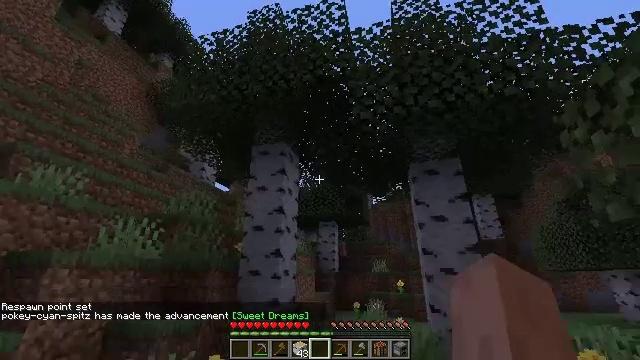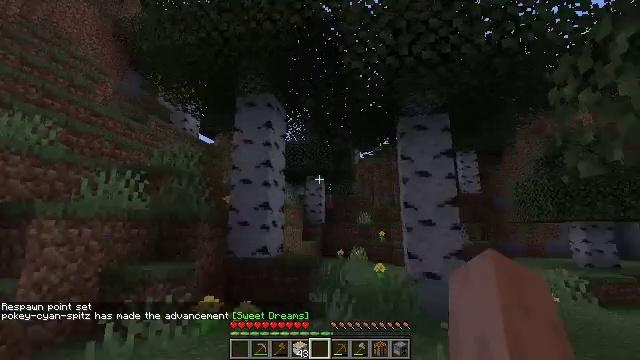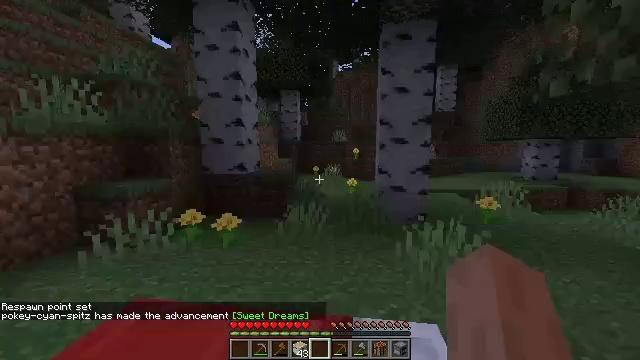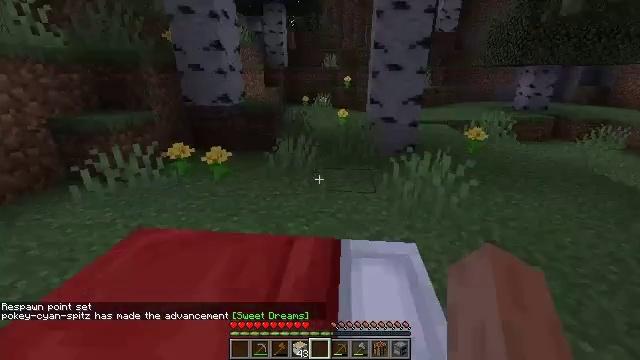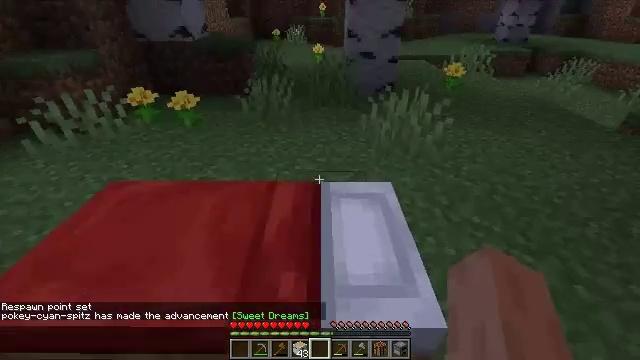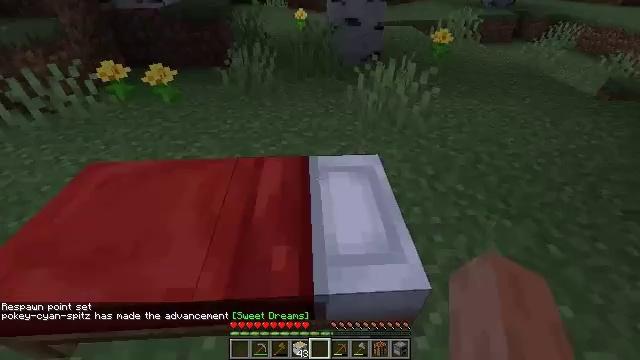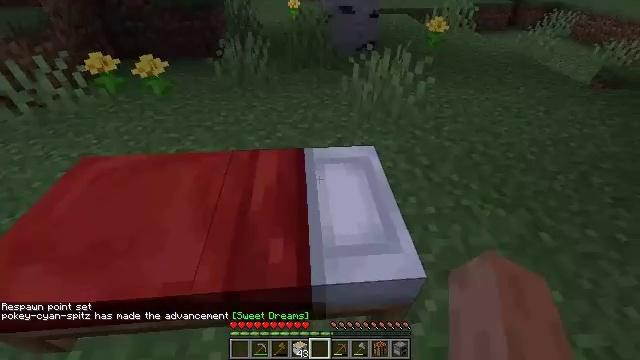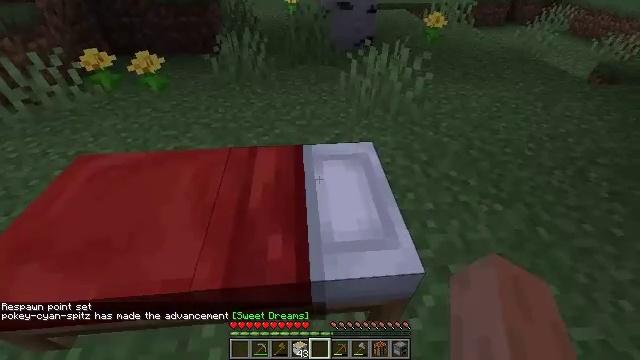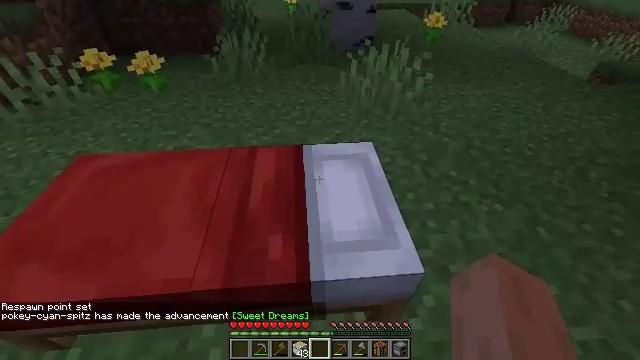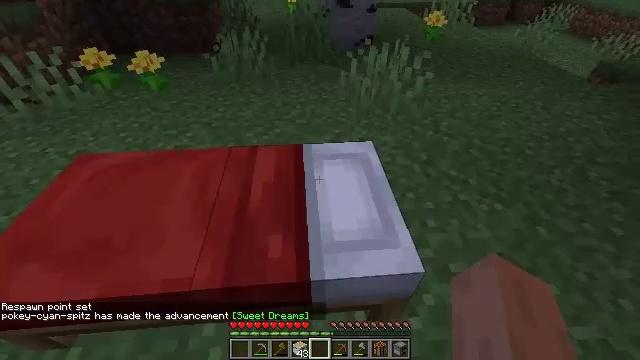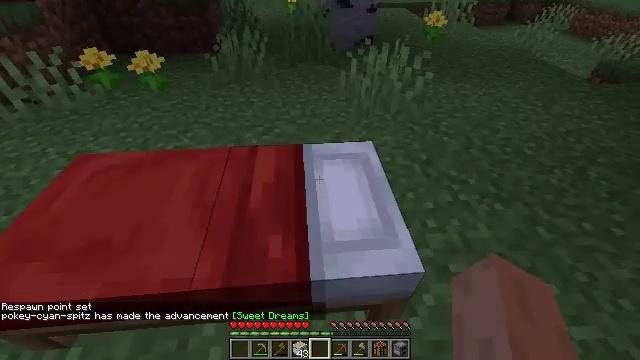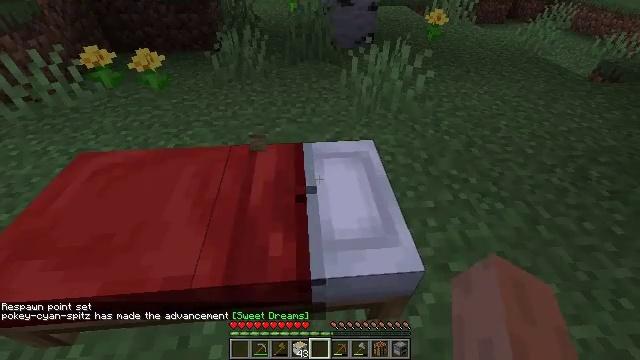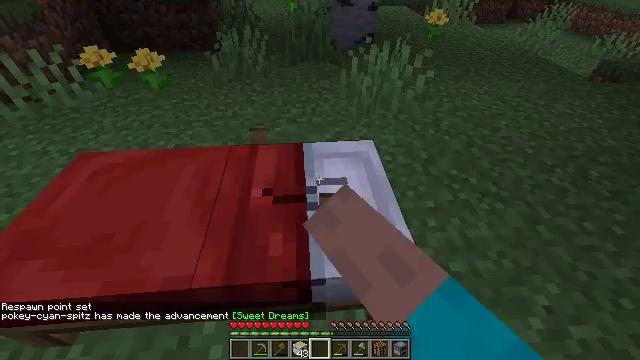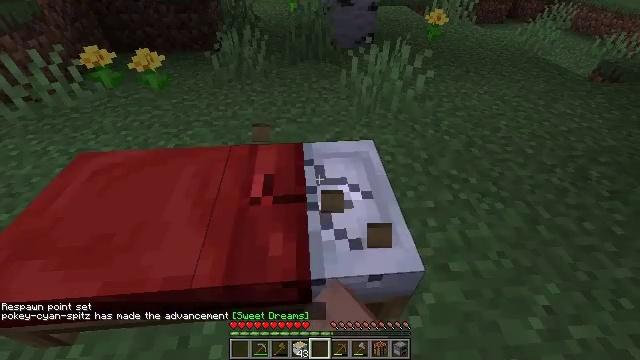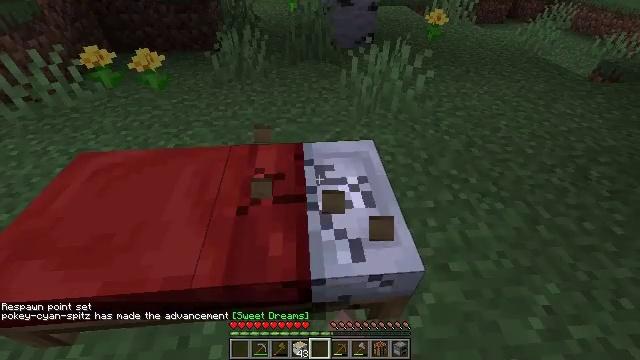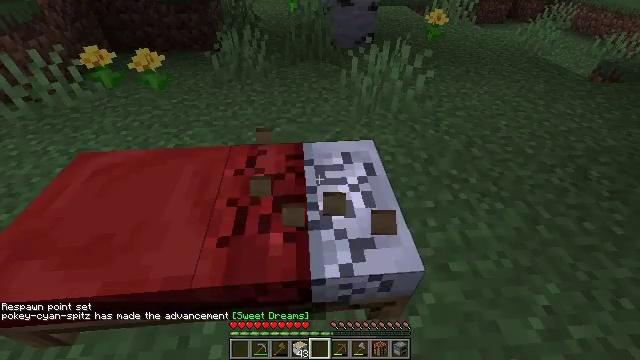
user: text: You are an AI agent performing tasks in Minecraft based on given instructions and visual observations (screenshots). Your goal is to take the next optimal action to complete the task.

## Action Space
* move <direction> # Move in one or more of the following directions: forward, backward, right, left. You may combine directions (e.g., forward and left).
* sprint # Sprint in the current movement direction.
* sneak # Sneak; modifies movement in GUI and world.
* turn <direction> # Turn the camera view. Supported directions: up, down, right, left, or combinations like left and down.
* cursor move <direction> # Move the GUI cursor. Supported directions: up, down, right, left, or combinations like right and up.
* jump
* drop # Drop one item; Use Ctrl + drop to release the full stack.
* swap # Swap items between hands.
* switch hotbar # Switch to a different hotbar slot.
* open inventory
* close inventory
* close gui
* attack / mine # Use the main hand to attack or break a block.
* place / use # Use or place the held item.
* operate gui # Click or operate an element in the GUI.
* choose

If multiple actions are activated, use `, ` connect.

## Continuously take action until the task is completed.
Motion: motion action
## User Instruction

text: Left click to break the red bed.
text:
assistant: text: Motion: turn right and down
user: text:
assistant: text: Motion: turn right and down
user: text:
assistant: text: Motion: turn right and down
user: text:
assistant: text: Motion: turn right and down
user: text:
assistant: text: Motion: turn right and down
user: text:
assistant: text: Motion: turn right and down
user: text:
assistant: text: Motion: no_op
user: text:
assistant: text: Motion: no_op
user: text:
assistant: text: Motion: no_op
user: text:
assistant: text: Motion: no_op
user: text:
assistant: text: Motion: attack / mine
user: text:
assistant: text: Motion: attack / mine
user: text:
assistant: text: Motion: attack / mine
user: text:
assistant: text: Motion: attack / mine
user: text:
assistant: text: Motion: attack / mine
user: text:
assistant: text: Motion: attack / mine
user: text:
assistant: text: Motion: attack / mine
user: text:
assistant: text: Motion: attack / mine
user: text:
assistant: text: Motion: attack / mine
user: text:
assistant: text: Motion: attack / mine
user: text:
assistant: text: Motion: attack / mine